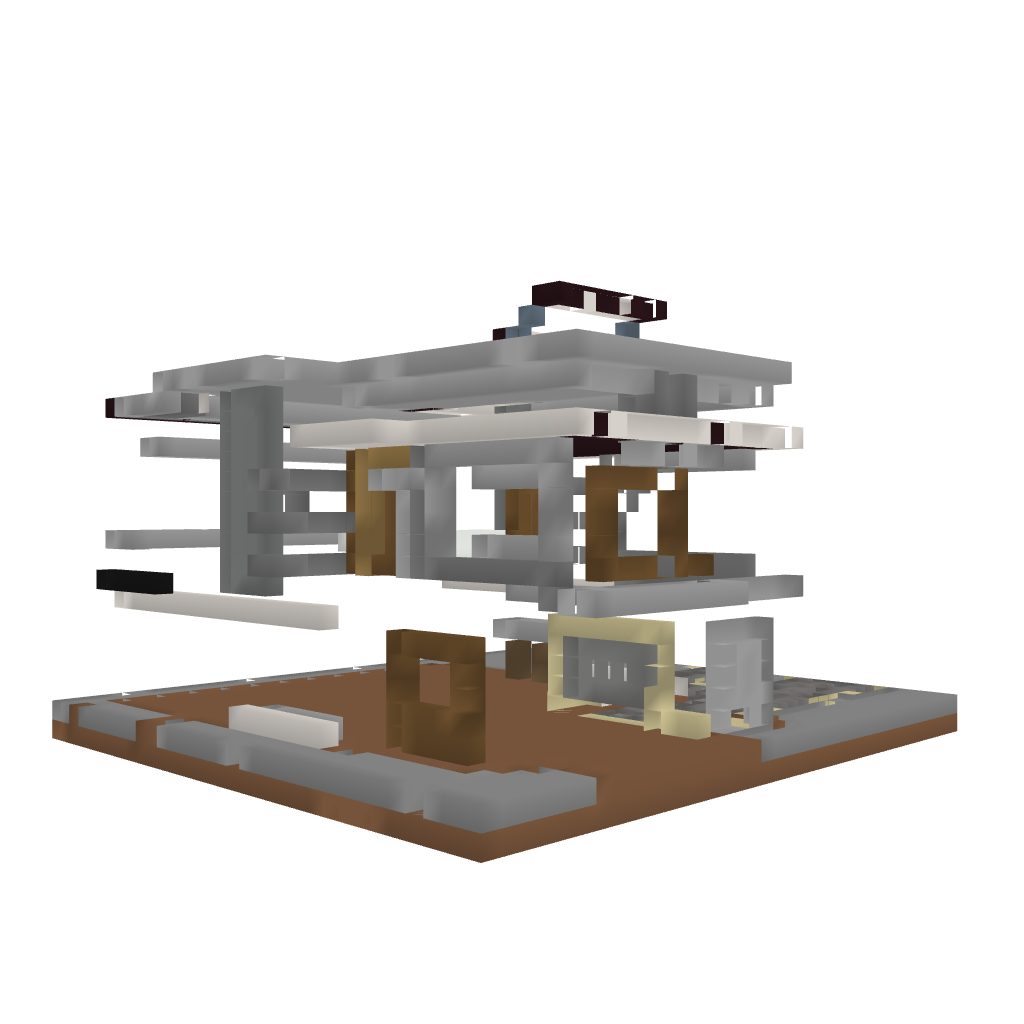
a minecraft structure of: Modern House [D.I.Y Interior]